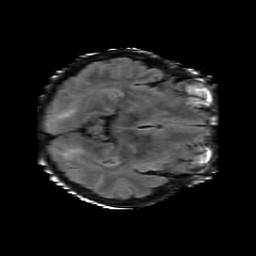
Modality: FLAIR
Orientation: axial
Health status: ill
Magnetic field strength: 3 T